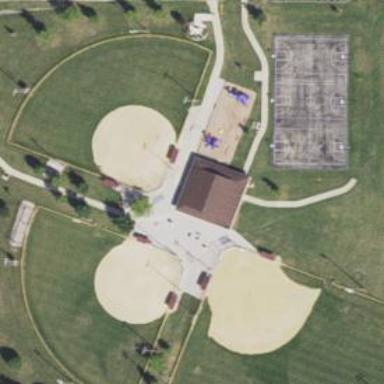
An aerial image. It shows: Softball pitch for leisure sports.